Chest X-ray. View position: PA
Patient age: 64
Patient sex: F
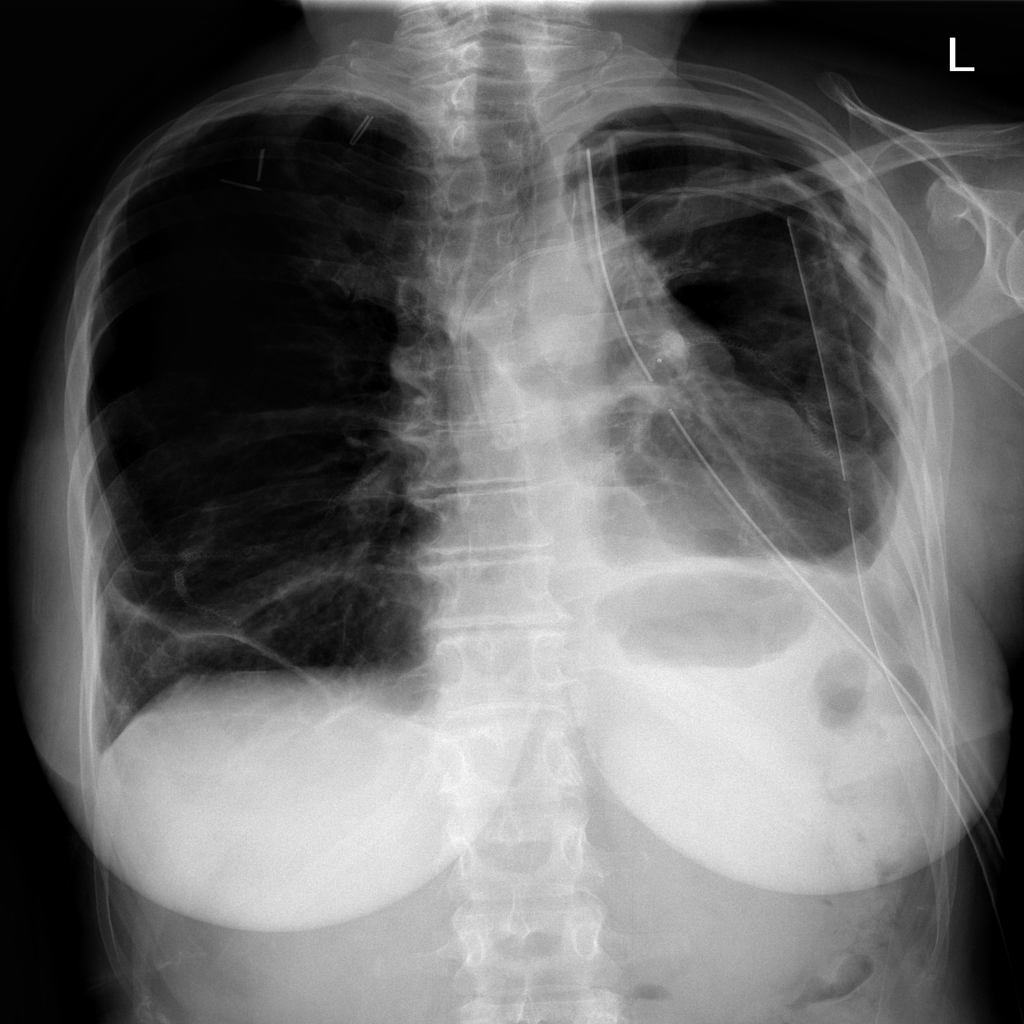
Finding: Pneumothorax